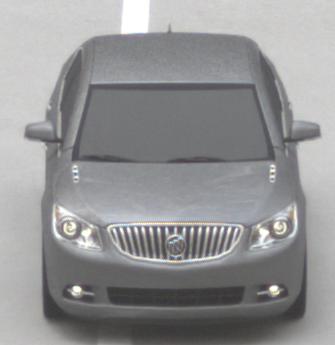
Make: Buick
Model: LaCrosse
Detailed model: Gen. 2
Model produced from: 2009
Model produced until: 2016
Doors: 4
Color: gray
Road condition: dry road
Daytime: morning or afternoon
Contrast: low contrast